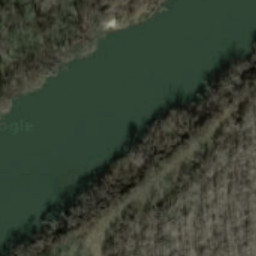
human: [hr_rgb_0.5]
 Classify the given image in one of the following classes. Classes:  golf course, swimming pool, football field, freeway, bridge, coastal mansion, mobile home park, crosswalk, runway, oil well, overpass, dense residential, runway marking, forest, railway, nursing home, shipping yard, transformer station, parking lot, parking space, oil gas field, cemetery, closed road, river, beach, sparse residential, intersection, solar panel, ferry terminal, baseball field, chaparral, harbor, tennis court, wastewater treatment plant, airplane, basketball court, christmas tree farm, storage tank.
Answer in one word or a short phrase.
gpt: river